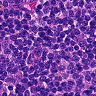
Metastatic tissue present: no